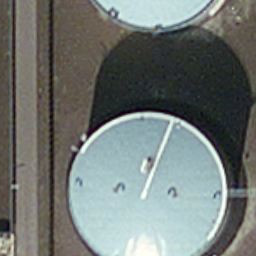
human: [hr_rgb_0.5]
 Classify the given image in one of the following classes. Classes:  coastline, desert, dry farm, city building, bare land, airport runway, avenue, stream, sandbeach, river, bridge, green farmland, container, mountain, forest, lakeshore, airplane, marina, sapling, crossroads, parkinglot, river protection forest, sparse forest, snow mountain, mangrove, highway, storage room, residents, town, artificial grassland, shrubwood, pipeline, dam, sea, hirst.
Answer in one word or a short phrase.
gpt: storage room